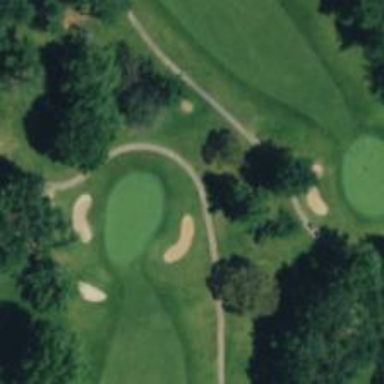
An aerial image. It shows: Golf hole.